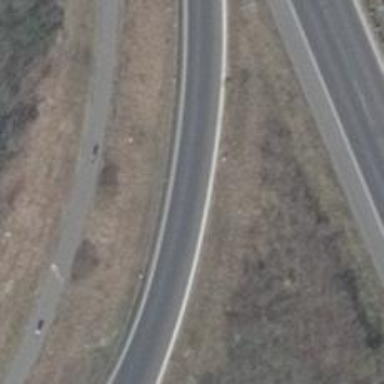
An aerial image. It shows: Motorroad with trunk link.